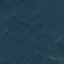
Land use / land cover: Forest